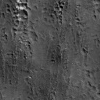
Atmospheric dust classification: not_dusty